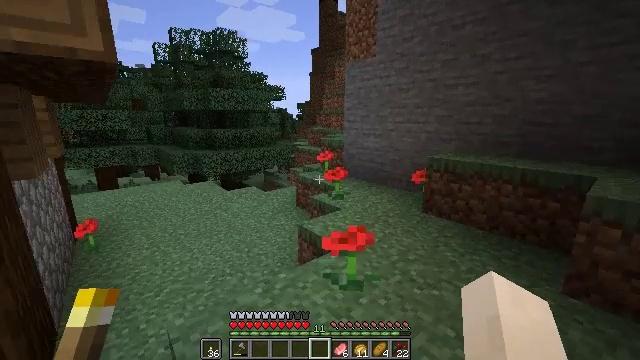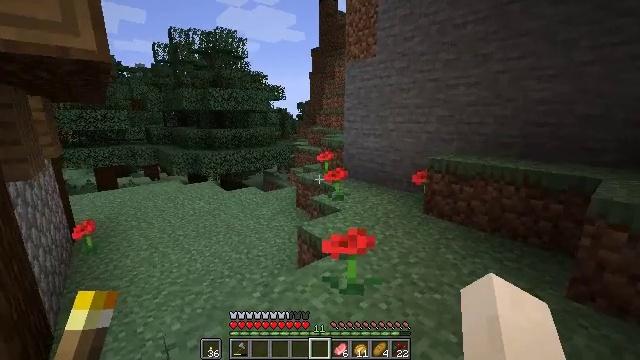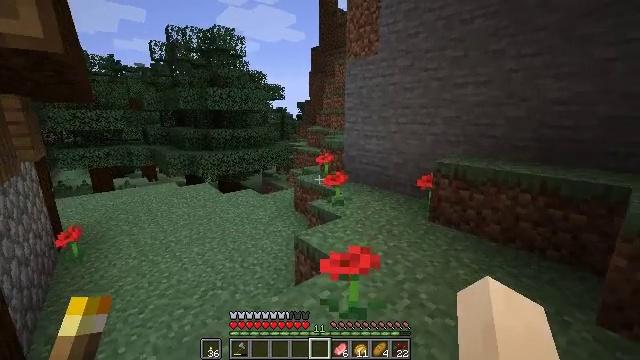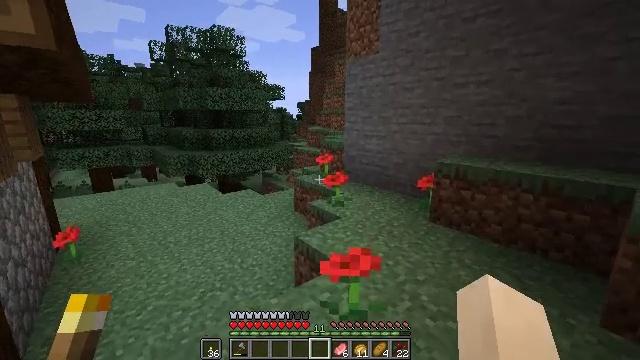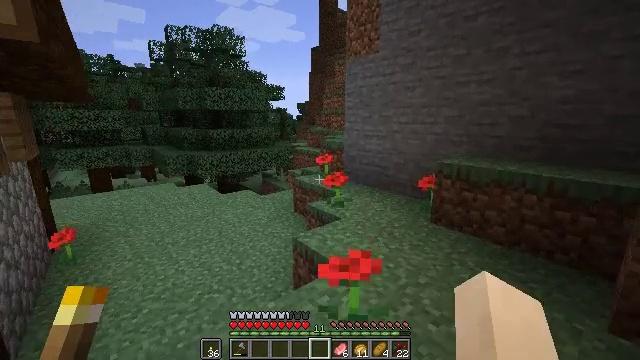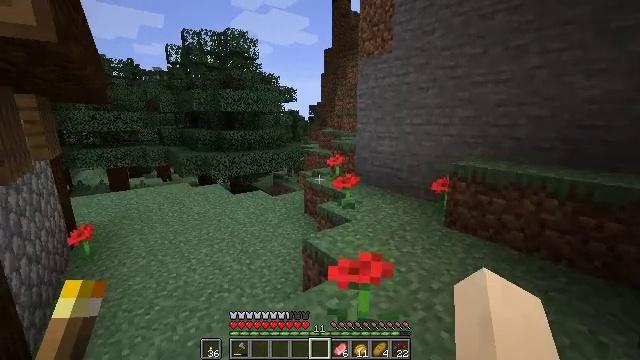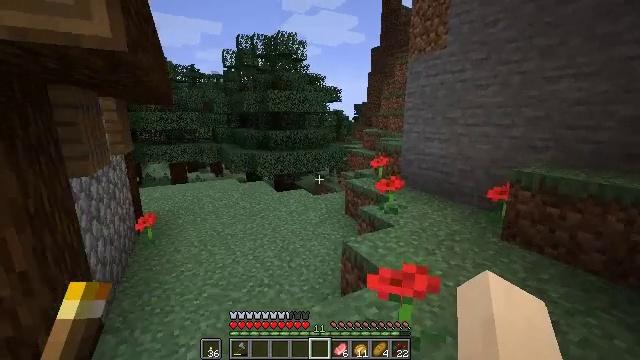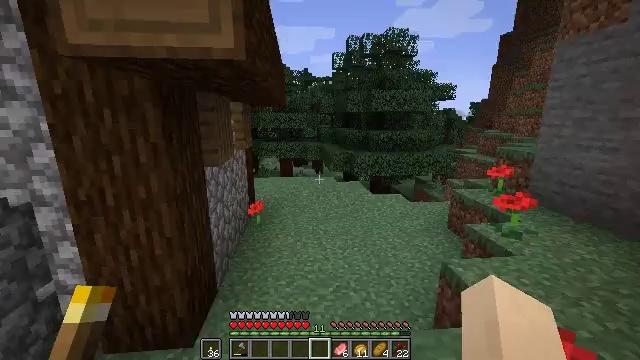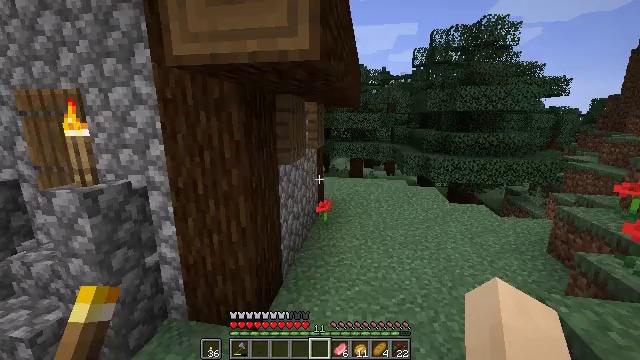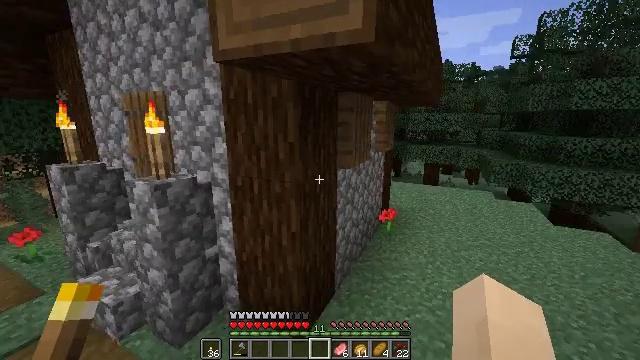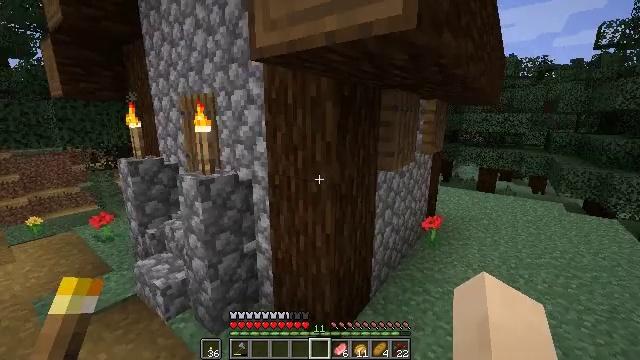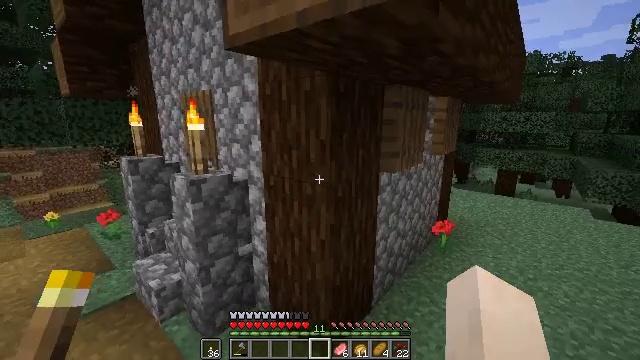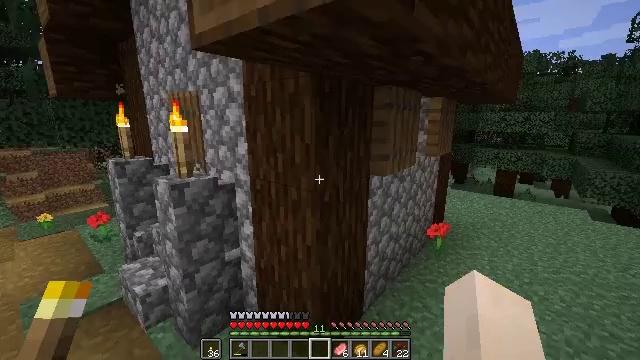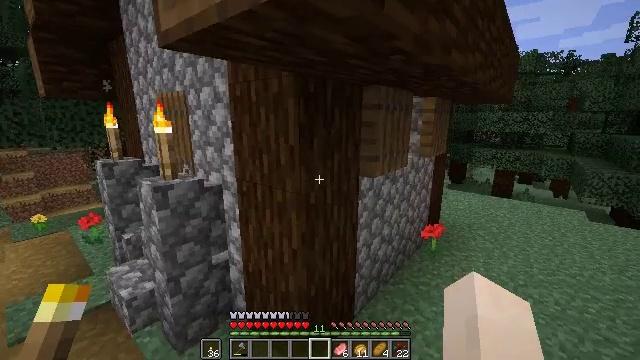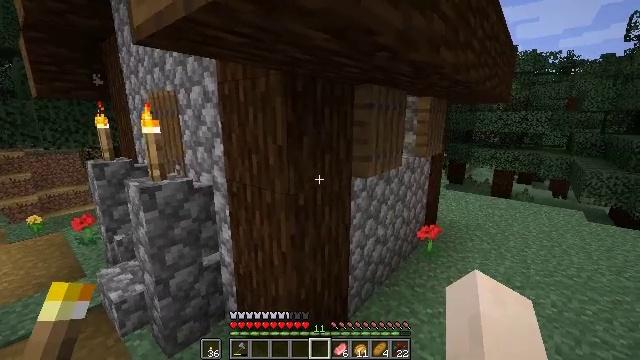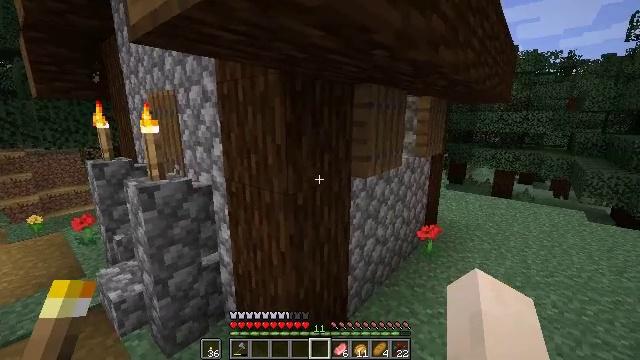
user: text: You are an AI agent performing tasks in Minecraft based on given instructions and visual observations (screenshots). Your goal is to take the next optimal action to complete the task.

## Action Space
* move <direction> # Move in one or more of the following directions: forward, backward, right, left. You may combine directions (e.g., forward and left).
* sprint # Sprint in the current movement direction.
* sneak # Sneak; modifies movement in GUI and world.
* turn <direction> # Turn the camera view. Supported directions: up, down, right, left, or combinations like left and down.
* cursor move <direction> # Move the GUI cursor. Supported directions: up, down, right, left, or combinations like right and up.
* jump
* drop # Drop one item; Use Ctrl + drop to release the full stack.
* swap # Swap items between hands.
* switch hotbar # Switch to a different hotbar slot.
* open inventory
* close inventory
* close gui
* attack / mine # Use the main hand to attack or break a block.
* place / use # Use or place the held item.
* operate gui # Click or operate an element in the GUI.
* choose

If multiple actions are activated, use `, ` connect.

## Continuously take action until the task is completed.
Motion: motion action
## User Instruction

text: Defeat the zombie villager.
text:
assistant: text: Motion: move forward
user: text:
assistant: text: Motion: no_op
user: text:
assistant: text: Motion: no_op
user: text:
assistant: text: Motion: no_op
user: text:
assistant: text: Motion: turn left
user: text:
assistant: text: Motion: move forward, turn left
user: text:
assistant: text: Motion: move forward, turn left
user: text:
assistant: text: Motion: move forward, turn left
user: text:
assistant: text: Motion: move forward and move right, turn left
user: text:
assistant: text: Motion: move forward and move right, turn left
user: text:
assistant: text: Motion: move forward and move right, turn left
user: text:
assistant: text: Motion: move right
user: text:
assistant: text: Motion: no_op
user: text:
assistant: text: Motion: no_op
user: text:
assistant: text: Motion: no_op
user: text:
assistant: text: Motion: no_op
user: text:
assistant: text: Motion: no_op
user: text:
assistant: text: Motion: no_op
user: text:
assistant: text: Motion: no_op
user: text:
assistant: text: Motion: no_op
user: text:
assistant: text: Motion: no_op
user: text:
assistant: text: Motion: no_op
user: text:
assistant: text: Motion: move forward and move right
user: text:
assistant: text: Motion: move forward and move right
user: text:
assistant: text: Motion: move forward and move right
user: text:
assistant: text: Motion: move forward and move right
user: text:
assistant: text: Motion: move forward and move right
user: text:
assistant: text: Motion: move forward and move right
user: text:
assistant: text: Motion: move forward and move right
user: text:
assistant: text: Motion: move forward and move right